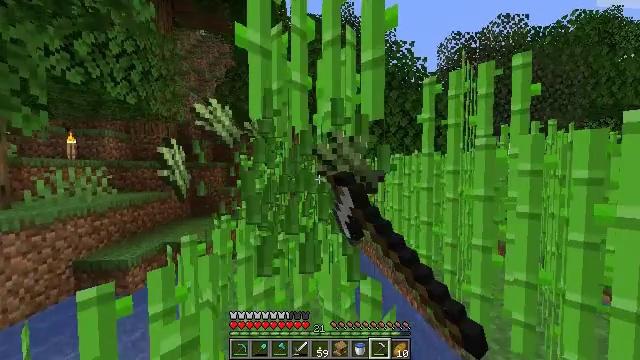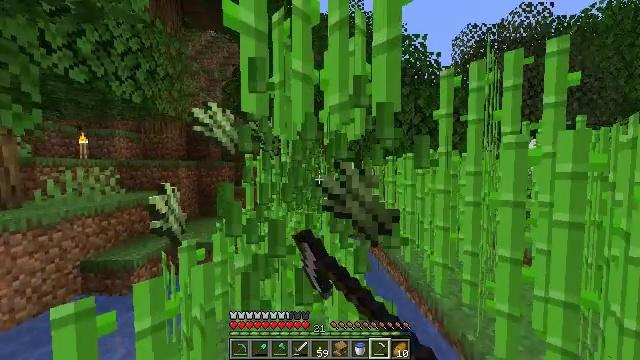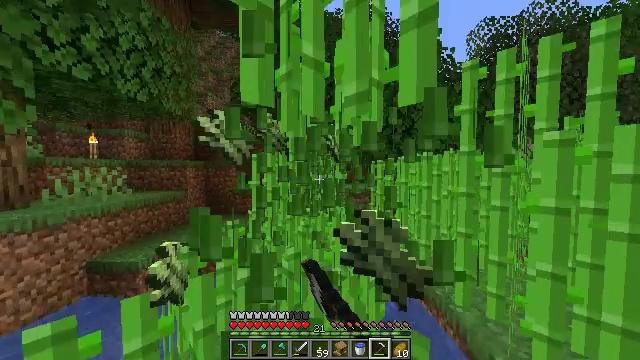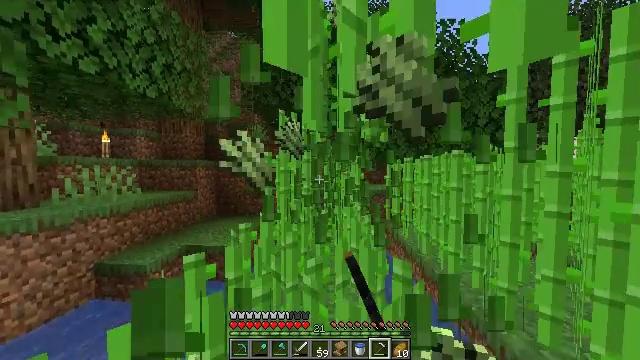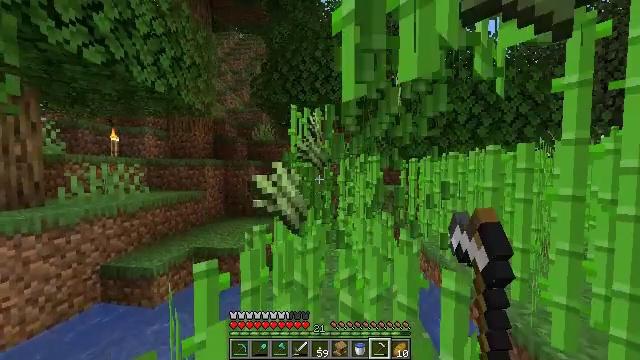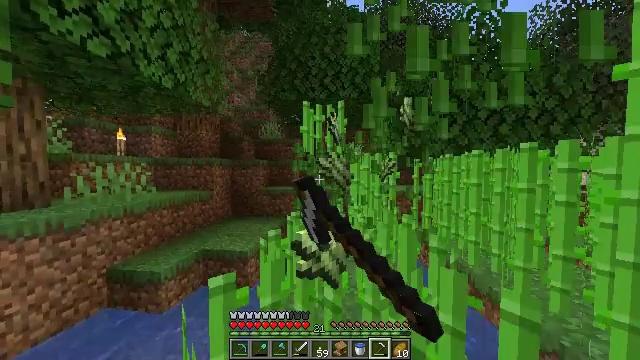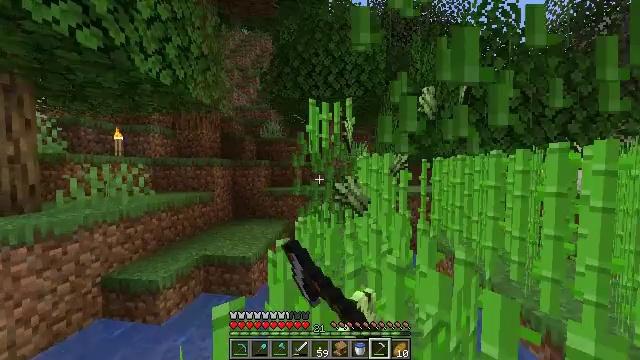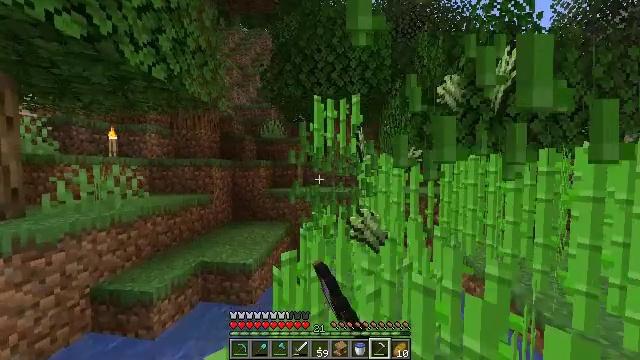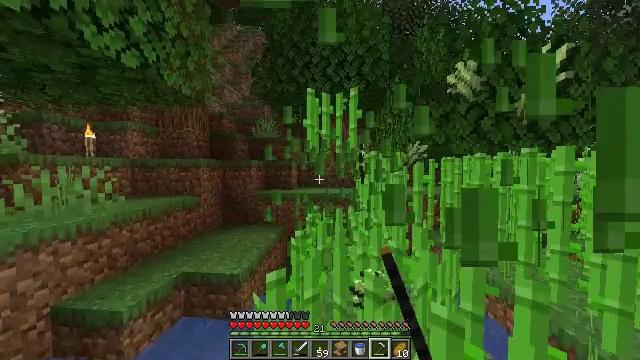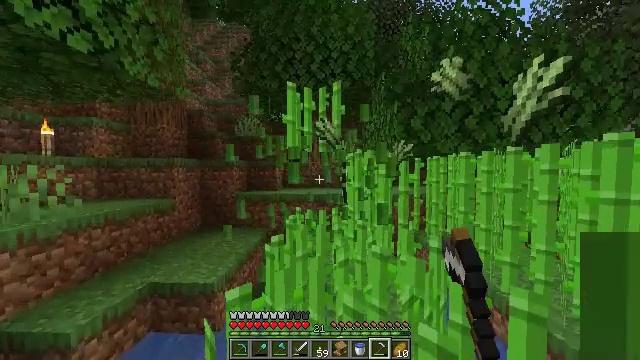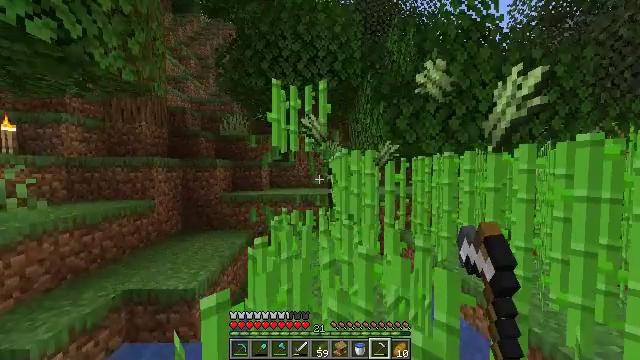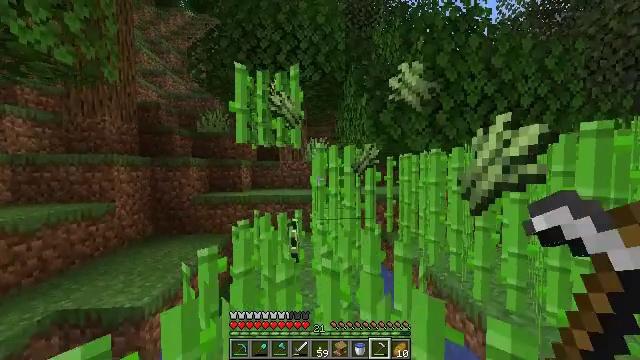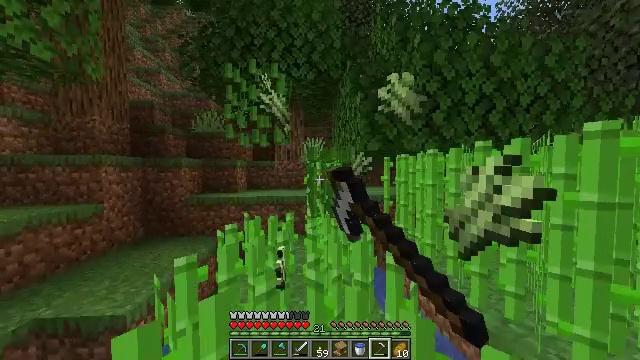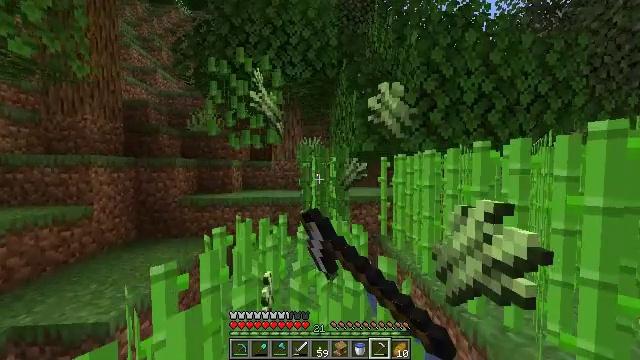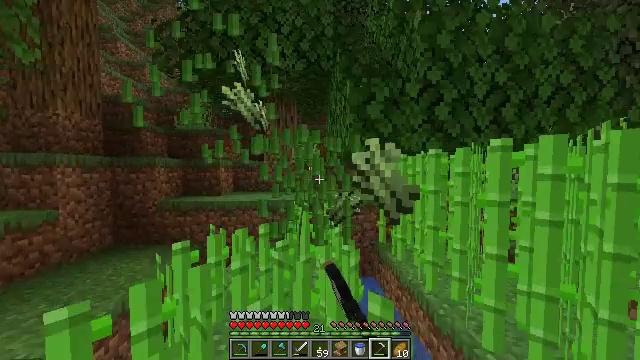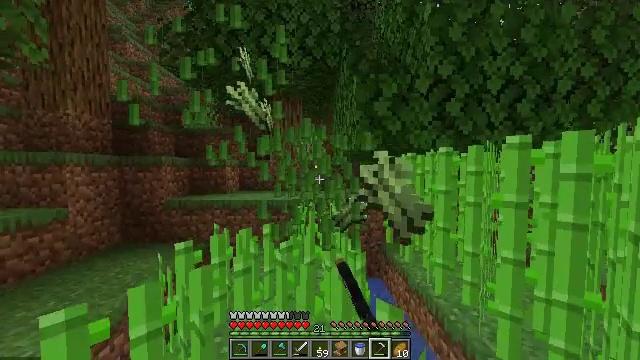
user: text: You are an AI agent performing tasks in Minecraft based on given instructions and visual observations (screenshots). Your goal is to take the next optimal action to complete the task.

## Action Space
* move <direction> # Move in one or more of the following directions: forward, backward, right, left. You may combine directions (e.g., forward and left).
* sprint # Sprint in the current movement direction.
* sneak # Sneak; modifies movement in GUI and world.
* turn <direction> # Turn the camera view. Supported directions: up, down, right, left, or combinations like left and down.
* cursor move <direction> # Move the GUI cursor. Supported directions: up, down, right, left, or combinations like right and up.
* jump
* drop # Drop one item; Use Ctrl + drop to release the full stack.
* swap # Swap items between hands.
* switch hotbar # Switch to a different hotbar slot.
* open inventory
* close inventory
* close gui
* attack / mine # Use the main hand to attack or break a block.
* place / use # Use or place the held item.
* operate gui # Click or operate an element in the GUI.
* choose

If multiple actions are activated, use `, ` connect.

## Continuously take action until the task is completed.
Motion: motion action
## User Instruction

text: Harvest sugar cane from the plant.
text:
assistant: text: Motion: move forward and move left, sprint, turn left, attack / mine
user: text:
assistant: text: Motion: move forward and move left, sprint, turn left, attack / mine
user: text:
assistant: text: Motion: move forward and move left, sprint, turn left, attack / mine
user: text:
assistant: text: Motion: move forward and move left, sprint, turn left, attack / mine
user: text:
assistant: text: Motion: move forward and move left, sprint, turn left, attack / mine
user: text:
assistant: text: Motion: move forward, sprint, attack / mine
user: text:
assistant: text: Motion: move forward, sprint, attack / mine
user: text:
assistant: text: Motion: move forward and move right, sprint, turn right, attack / mine
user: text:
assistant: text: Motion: move forward and move right, sprint, turn right, attack / mine
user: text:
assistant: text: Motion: move forward and move right, sprint, turn right, attack / mine
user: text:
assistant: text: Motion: move forward and move right, sprint, turn right, attack / mine
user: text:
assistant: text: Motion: move forward and move right, sprint, attack / mine
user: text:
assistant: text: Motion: move forward, sprint, attack / mine
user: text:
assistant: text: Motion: move forward, sprint, attack / mine
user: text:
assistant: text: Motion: move forward and move left, sprint, turn left, attack / mine
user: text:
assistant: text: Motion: move forward and move left, sprint, turn left, attack / mine
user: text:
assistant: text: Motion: move forward and move left, sprint, turn left, attack / mine
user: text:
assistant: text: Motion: move forward and move left, sprint, attack / mine
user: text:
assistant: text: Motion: move forward and move left, sprint, attack / mine
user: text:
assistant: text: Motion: move forward, sprint, attack / mine
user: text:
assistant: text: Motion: move forward, sprint, attack / mine
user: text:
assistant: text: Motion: move forward, sprint, turn right, attack / mine
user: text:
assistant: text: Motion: move forward, sprint, turn right
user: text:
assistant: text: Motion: move forward, sprint, turn right
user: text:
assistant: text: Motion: move forward, sprint, turn right
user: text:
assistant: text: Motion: move forward, sprint, turn right
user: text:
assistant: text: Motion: move forward, turn right
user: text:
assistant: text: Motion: move forward, turn right
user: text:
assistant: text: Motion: move forward and move left, turn right and down
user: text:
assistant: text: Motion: move forward and move left